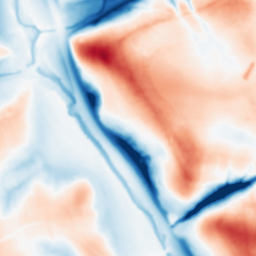
Category: multiscale
Decomposition family: dog
Decomposition parameters: sigma_low: 1
sigma_high: 20
Upsampling method: cubic_mitchell
Upsampling parameters: scale: 2
Upsampling scale: 2